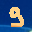
Label: 9